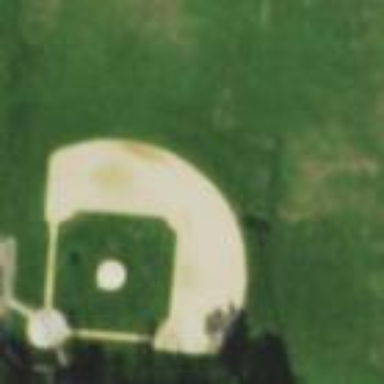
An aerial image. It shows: Baseball pitch for leisure land activities.